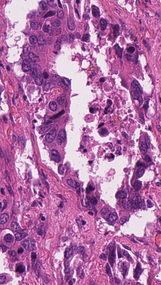
Tumor epithelial tissue: yes
Tumor-associated stroma tissue: yes
Normal tissue: no